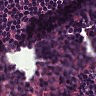
Metastatic tissue present: no